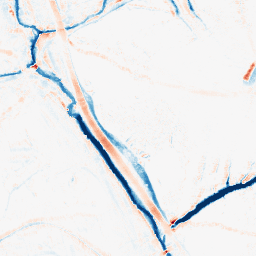
Category: morphological
Decomposition family: morphological_ellipse
Decomposition parameters: operation: average
width: 10
height: 10
Upsampling method: quartic
Upsampling parameters: scale: 8
Upsampling scale: 8